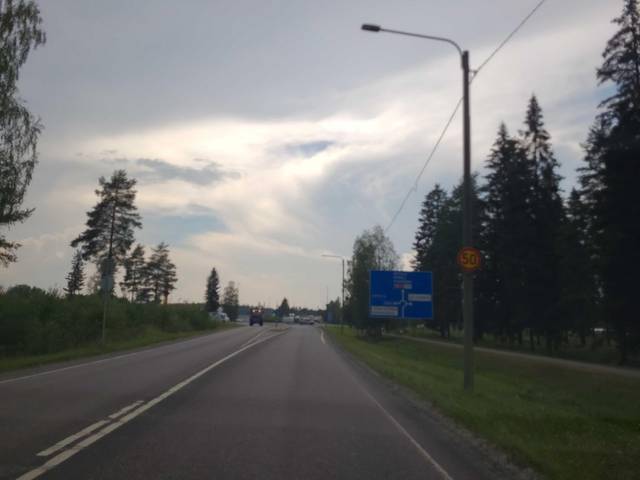
Region: Finland
Coordinates: 61.899, 27.811